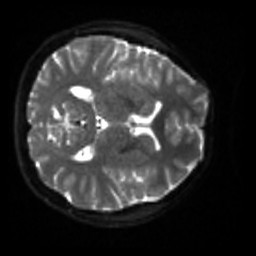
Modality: sbref
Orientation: axial
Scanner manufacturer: siemens
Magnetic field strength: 3 T
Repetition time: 4 s
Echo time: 0.0594 s